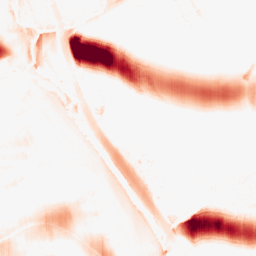
Category: morphological
Decomposition family: morphological_ellipse
Decomposition parameters: operation: opening
width: 50
height: 10
Upsampling method: bicubic
Upsampling parameters: scale: 2
Upsampling scale: 2